Field crop: tomato
Growth stage: 1
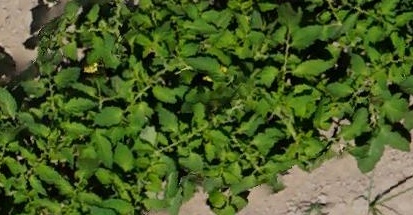
Species: tomato